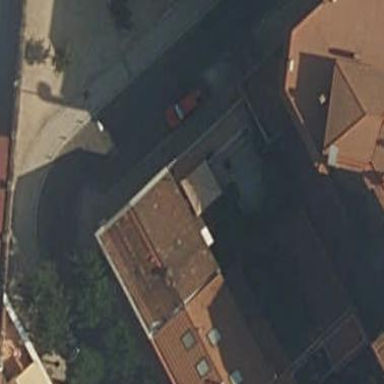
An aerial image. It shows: Detached building.